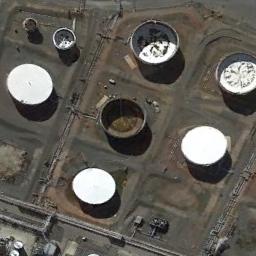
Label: storage_tank